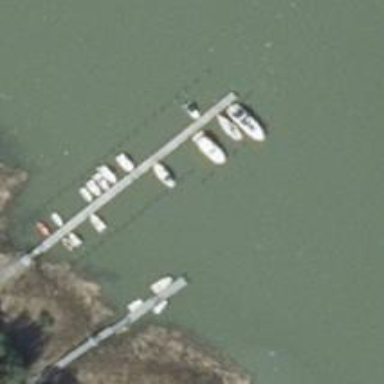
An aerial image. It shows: Man-made pier.